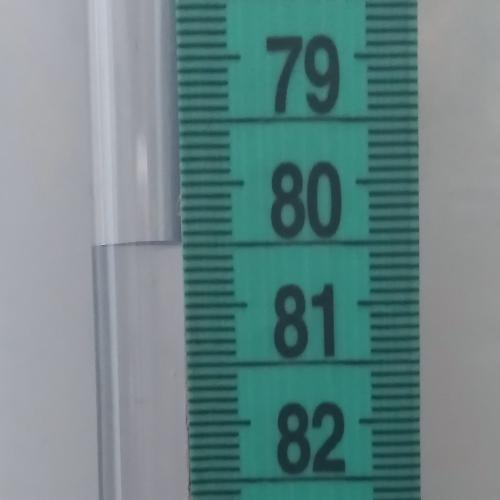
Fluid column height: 80.5 cm